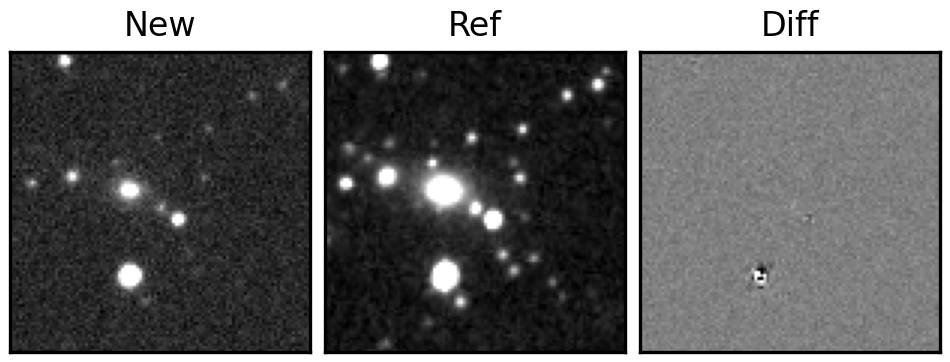
Label: real